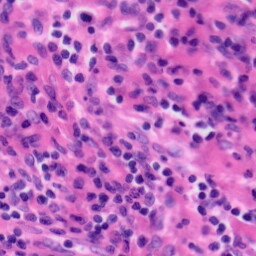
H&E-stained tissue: Tonsil